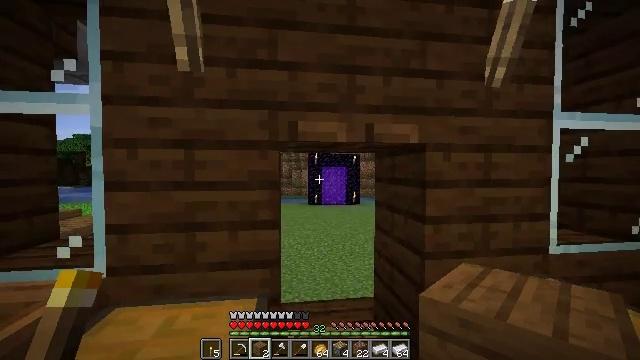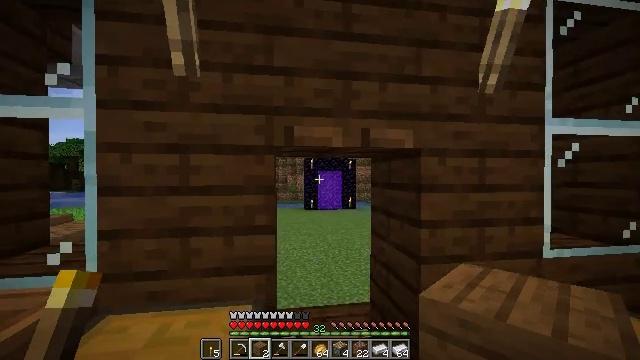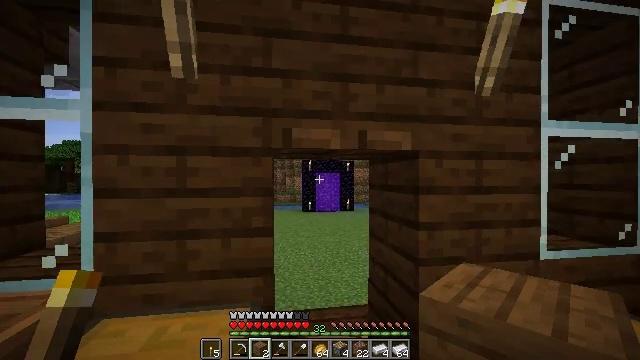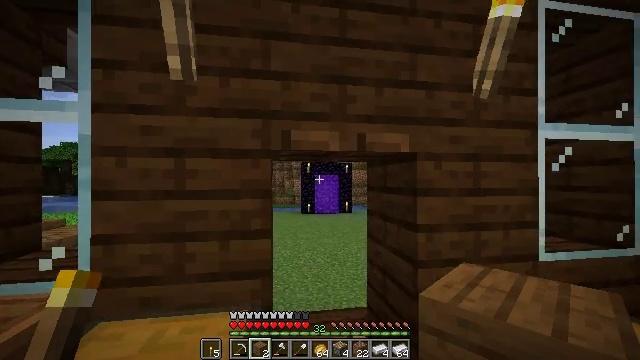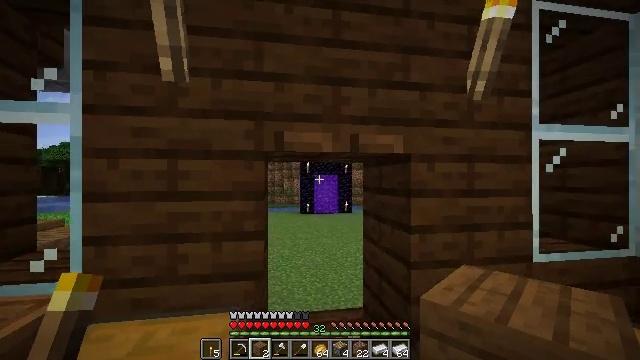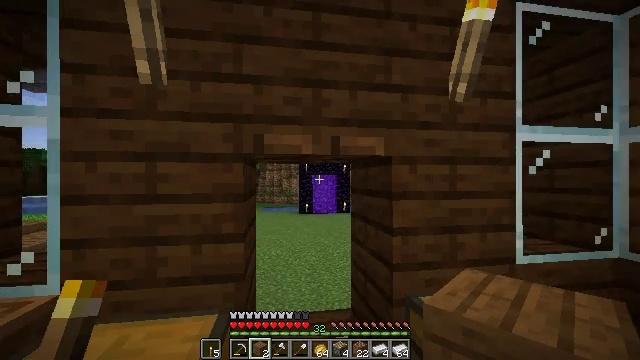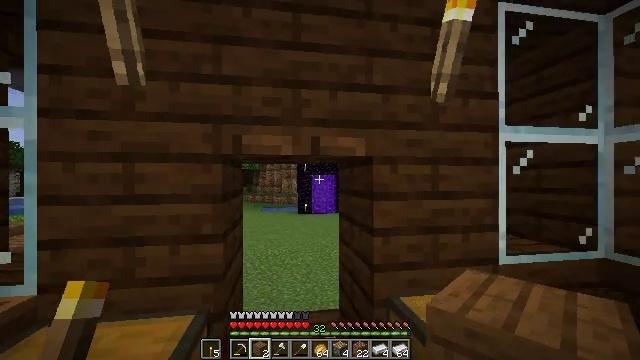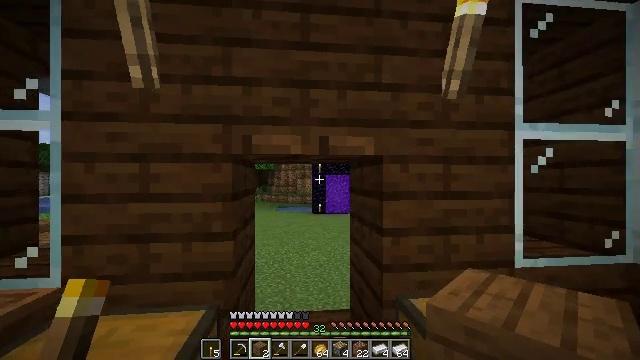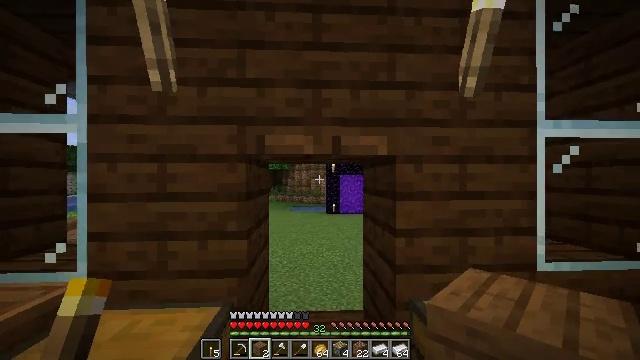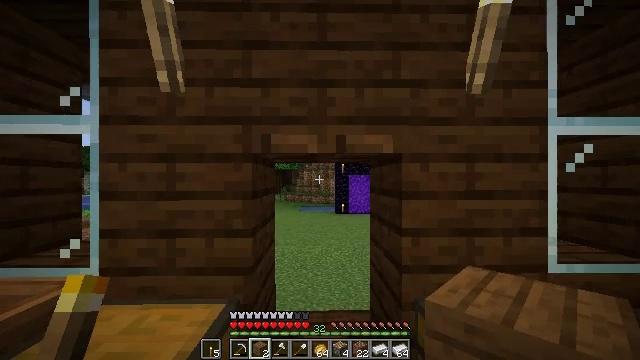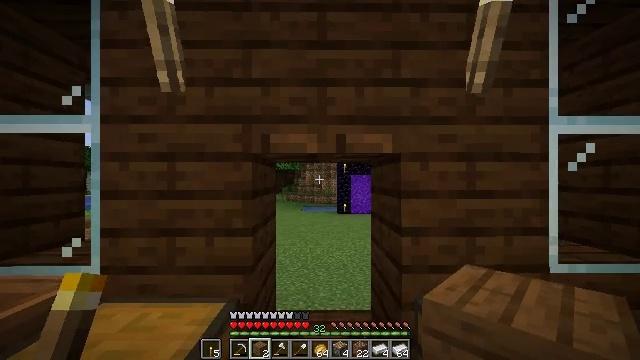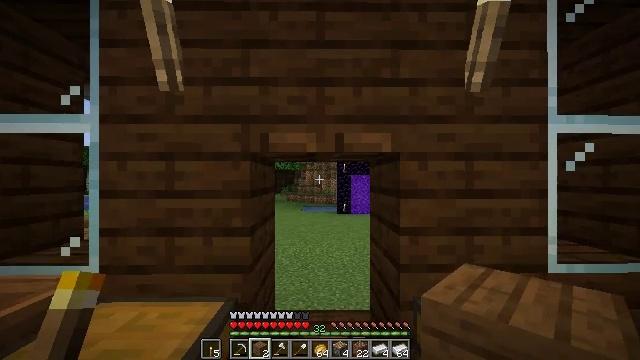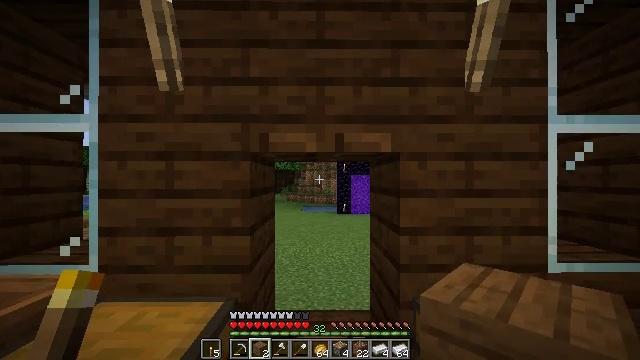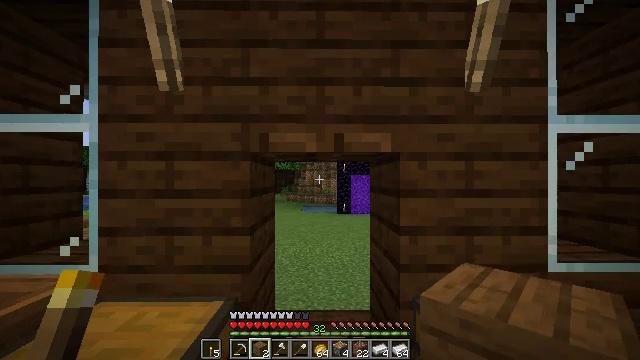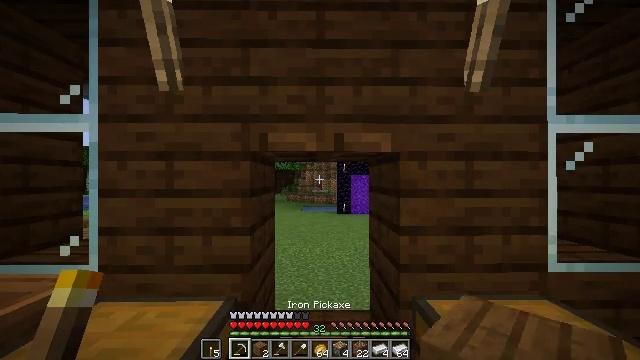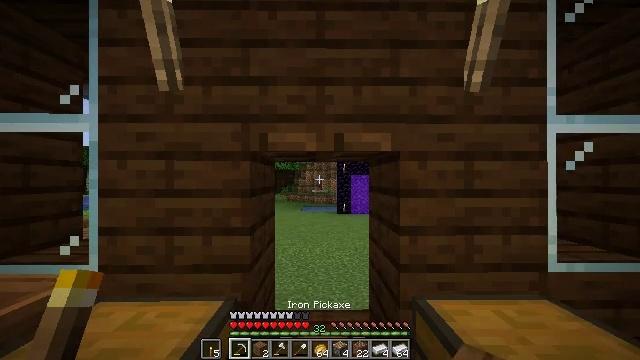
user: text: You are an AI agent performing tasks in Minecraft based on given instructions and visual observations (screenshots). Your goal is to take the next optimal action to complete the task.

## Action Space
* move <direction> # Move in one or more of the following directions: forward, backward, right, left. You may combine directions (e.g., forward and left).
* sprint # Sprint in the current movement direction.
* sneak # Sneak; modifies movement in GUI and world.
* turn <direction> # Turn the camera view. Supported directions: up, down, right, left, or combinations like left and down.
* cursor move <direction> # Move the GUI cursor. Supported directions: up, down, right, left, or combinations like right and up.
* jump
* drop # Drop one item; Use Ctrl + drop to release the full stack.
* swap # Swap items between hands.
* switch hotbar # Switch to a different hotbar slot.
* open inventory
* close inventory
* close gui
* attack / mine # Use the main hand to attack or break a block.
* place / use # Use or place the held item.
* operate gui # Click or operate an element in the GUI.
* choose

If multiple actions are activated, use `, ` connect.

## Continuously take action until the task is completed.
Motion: motion action
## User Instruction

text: Retrieve the dark oak trapdoor into your inventory.
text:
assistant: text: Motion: turn up
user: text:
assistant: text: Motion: no_op
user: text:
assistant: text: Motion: no_op
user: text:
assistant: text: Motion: move right
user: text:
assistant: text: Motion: move right
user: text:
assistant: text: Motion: no_op
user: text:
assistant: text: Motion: turn left
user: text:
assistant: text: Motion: turn left
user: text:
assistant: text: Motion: turn left
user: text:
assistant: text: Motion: no_op
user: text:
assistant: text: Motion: no_op
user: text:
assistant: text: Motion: no_op
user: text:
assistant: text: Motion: no_op
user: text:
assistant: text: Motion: no_op
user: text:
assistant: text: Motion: no_op
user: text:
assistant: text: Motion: no_op
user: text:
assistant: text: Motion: no_op
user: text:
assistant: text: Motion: no_op
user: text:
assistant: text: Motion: no_op
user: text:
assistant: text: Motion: no_op
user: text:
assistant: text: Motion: no_op
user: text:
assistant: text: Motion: no_op
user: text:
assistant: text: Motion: no_op
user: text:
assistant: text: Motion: no_op
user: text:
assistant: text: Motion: no_op
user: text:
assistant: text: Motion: no_op
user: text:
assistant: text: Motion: no_op
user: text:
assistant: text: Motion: no_op
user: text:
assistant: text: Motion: no_op
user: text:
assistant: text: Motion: no_op